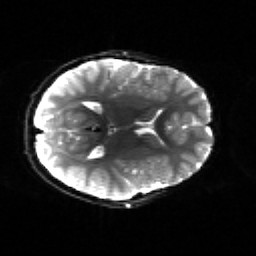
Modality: sbref
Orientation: axial
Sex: male
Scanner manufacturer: siemens
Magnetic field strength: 3 T
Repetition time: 5 s
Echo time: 0.071 s